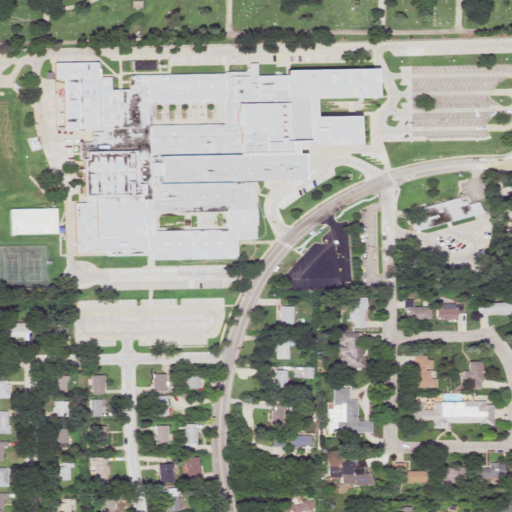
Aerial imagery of mountain in Kansas named Longview Hill containing low intensity development, medium intensity development, high intensity development, and open development